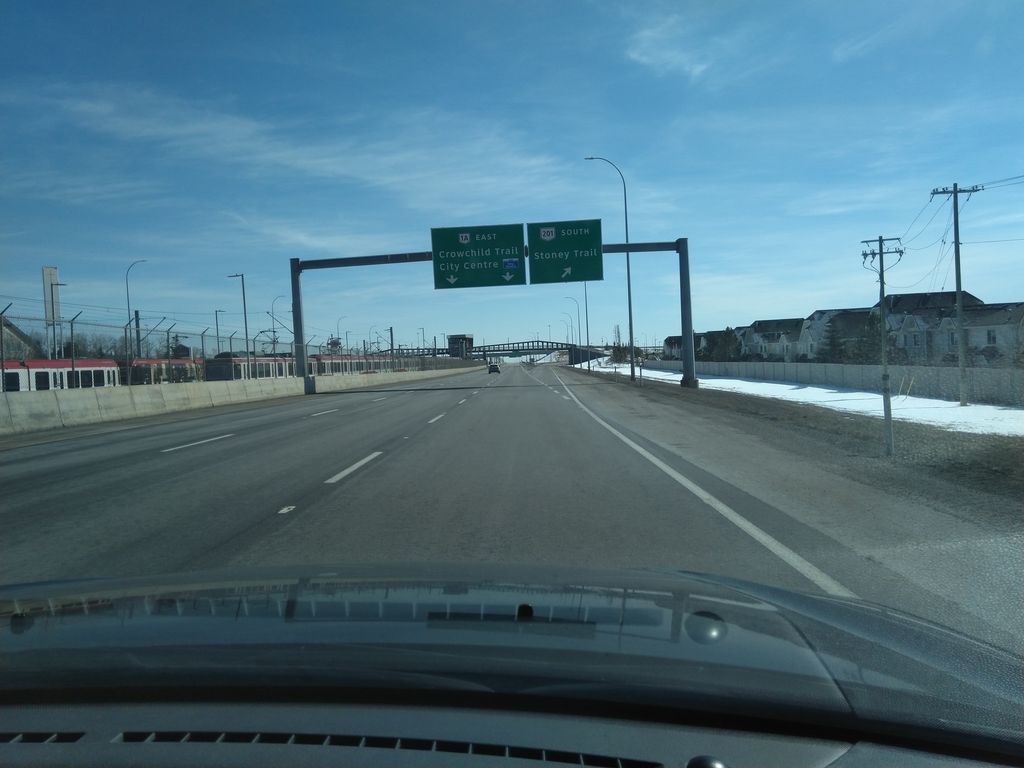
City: calgary